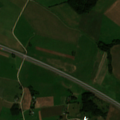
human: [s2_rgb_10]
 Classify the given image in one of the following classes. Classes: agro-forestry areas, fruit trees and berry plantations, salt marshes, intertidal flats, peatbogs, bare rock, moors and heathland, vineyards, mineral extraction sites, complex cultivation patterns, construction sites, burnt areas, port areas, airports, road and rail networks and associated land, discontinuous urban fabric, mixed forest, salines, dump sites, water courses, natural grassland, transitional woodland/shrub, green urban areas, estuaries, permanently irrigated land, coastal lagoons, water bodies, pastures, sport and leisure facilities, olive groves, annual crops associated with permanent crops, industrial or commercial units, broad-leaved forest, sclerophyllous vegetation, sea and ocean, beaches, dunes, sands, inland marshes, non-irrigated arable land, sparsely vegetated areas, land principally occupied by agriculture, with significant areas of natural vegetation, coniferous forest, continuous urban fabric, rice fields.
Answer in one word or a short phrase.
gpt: non-irrigated arable land, complex cultivation patterns, land principally occupied by agriculture, with significant areas of natural vegetation